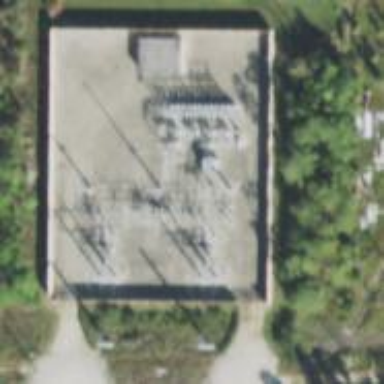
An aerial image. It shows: Switch used for power control.